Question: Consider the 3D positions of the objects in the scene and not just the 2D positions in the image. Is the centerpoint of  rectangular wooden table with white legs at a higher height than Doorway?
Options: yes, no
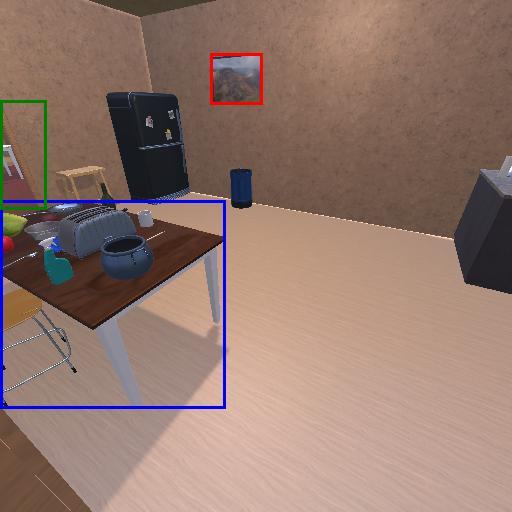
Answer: yes